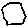
Label: hexagon